Interaction volume radius: 5 \u00c5
Interaction volume height: 15 \u00c5
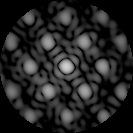
Disorder parameter: 0.302